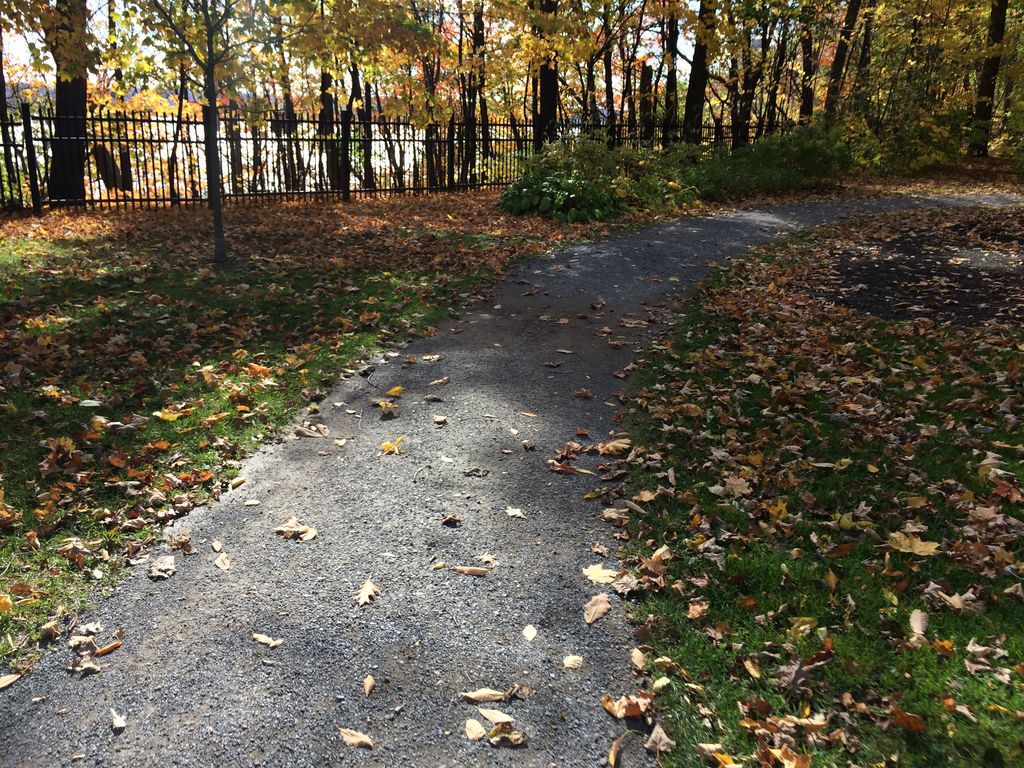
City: quebec_city